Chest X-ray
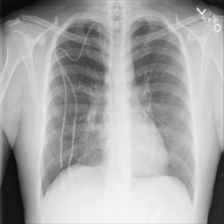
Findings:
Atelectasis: negative
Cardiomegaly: negative
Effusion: negative
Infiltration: negative
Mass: negative
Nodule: negative
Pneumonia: negative
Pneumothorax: negative
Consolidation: negative
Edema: negative
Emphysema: negative
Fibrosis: negative
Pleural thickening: negative
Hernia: negative